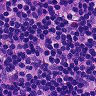
Metastatic tissue present: no